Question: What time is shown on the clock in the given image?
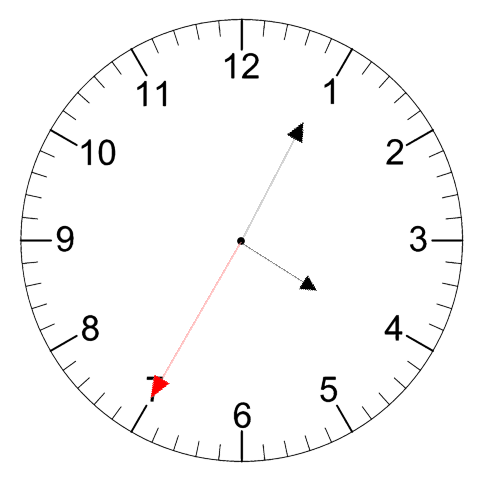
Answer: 04:04:35